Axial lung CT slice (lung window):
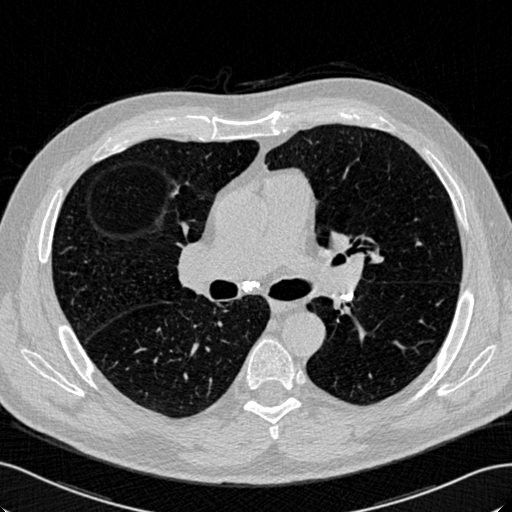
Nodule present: no